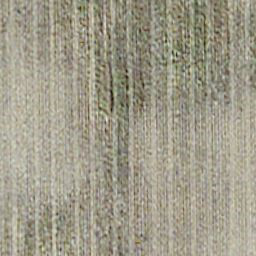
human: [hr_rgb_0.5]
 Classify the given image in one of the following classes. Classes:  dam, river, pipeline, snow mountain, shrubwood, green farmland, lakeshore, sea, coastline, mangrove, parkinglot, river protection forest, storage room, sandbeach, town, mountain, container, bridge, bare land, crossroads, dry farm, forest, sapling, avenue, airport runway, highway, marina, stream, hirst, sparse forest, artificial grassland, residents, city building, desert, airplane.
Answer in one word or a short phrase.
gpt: dry farm